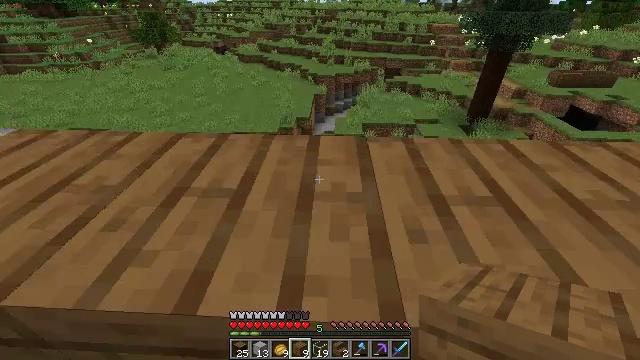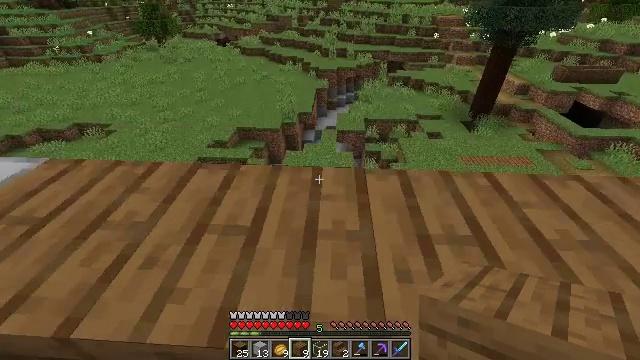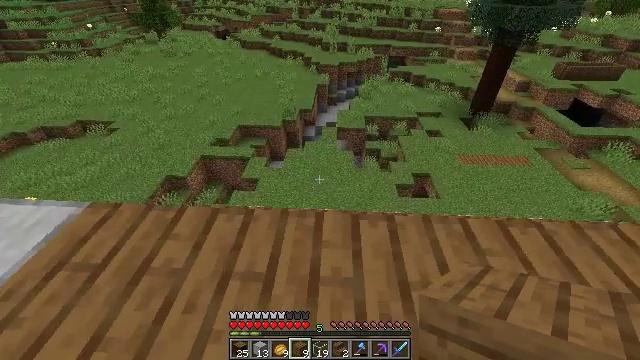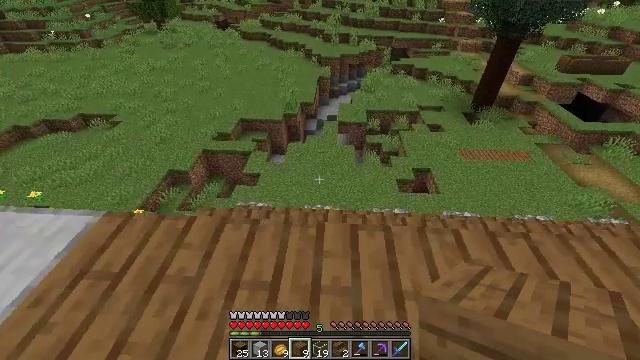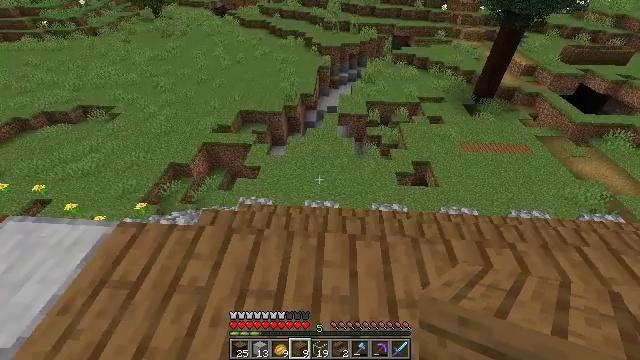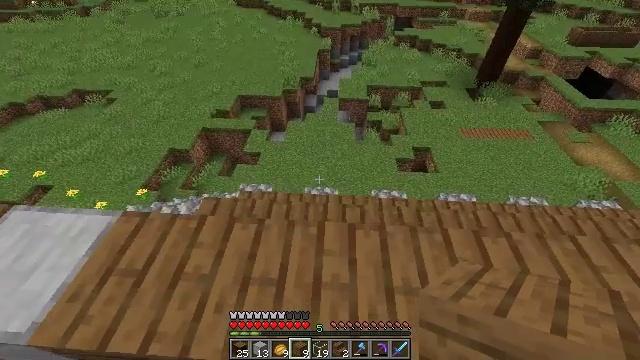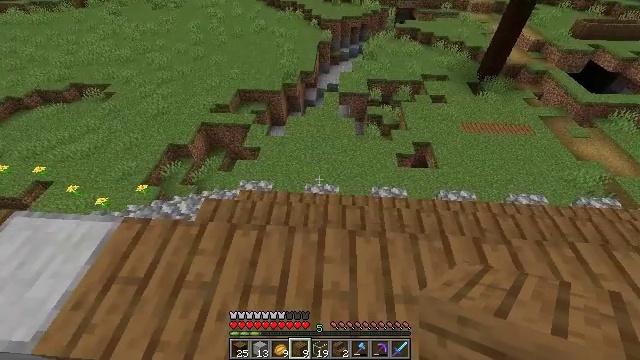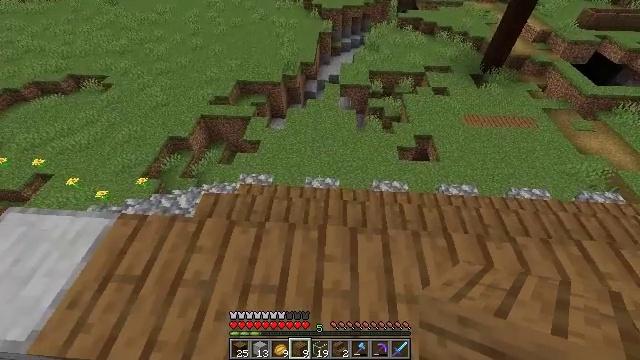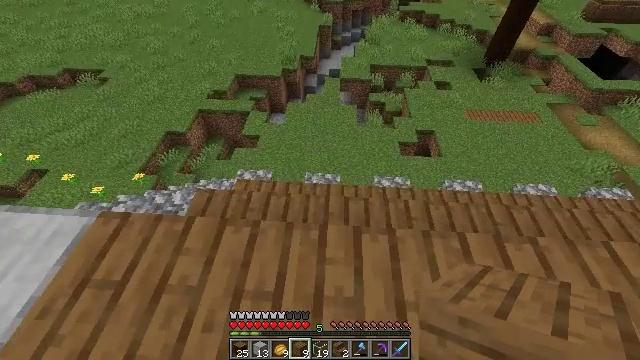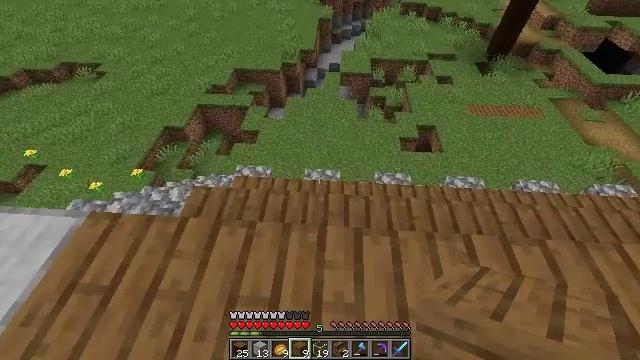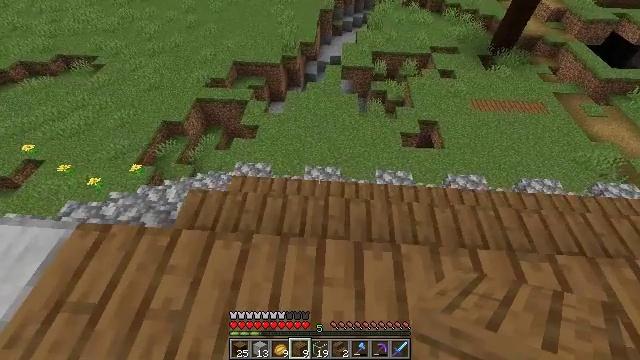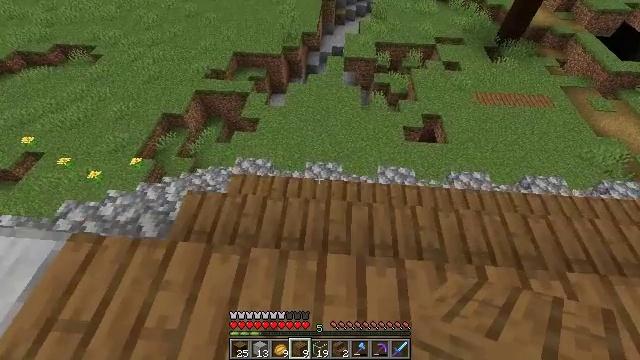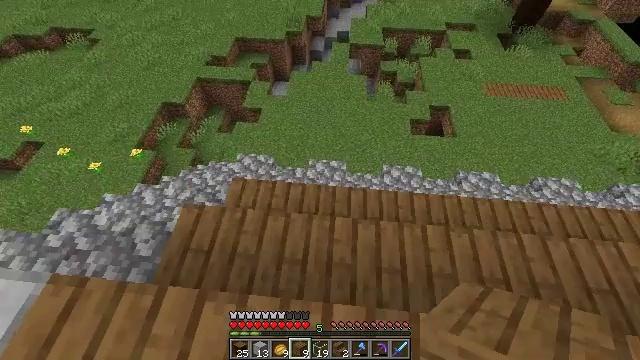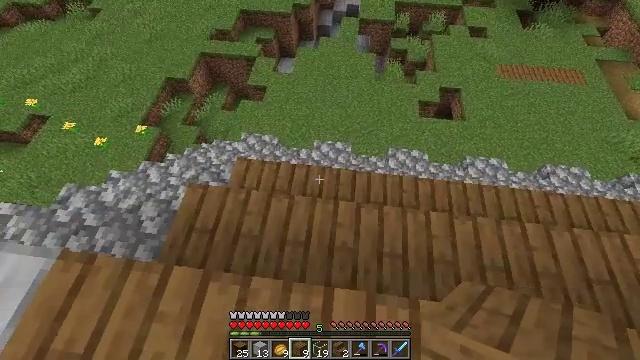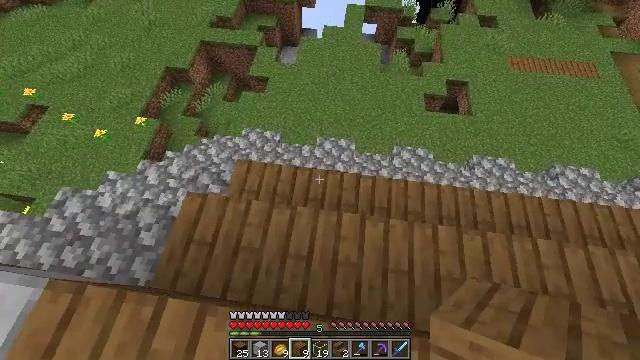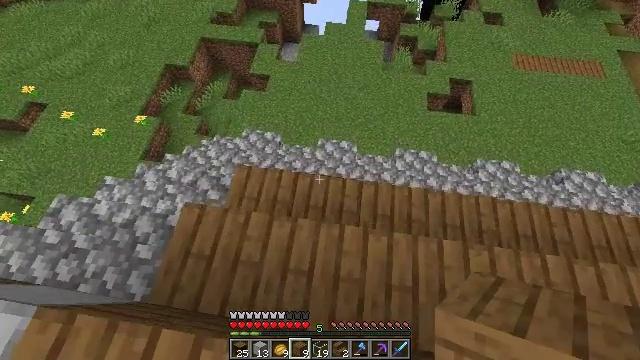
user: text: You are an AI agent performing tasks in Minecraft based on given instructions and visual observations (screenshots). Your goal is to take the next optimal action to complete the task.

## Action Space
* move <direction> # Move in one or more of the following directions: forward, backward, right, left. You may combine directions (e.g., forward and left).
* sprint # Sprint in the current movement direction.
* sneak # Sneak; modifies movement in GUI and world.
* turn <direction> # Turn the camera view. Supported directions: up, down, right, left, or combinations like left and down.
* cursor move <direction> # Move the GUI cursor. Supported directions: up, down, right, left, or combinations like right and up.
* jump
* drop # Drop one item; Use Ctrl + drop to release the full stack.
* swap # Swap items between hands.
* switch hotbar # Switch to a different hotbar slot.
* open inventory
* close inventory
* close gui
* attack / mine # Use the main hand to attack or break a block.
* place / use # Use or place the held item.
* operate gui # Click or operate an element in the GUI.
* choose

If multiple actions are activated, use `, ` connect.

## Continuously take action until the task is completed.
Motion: motion action
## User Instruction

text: Break the cobblestone stairs for materials.
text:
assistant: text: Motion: move forward, turn down, jump
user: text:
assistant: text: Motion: move forward, turn down, jump
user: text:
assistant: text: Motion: move forward, turn down, jump
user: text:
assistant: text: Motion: move forward, turn down, jump
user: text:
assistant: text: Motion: move forward, turn down, jump
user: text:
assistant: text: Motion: move forward, turn down, jump
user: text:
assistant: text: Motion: move forward, turn down, jump
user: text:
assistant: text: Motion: move forward, jump
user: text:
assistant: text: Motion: move forward, turn down, jump
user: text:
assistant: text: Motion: move forward, turn down
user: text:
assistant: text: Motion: move forward, turn down
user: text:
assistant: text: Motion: move forward, turn left and down
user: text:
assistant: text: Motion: move forward, turn left and down
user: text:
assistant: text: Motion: move forward, turn down
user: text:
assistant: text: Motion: move forward, turn down
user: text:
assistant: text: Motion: move forward
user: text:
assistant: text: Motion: move forward, turn down
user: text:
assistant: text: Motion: move forward
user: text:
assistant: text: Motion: move forward
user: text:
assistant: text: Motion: move forward
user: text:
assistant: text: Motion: move forward
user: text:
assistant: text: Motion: move forward
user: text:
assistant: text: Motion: move forward, turn right and down
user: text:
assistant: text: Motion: move forward, turn right
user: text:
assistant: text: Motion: move forward, turn right and down
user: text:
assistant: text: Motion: move forward
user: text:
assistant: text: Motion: move forward
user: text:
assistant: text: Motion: no_op
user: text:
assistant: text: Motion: turn down
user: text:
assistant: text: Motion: turn down